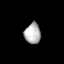
Tissue: lung
Cell type: Fibroblasts
Senescence score: 0.6014
Nuclear area (px): 329
Mean DAPI intensity: 177.523